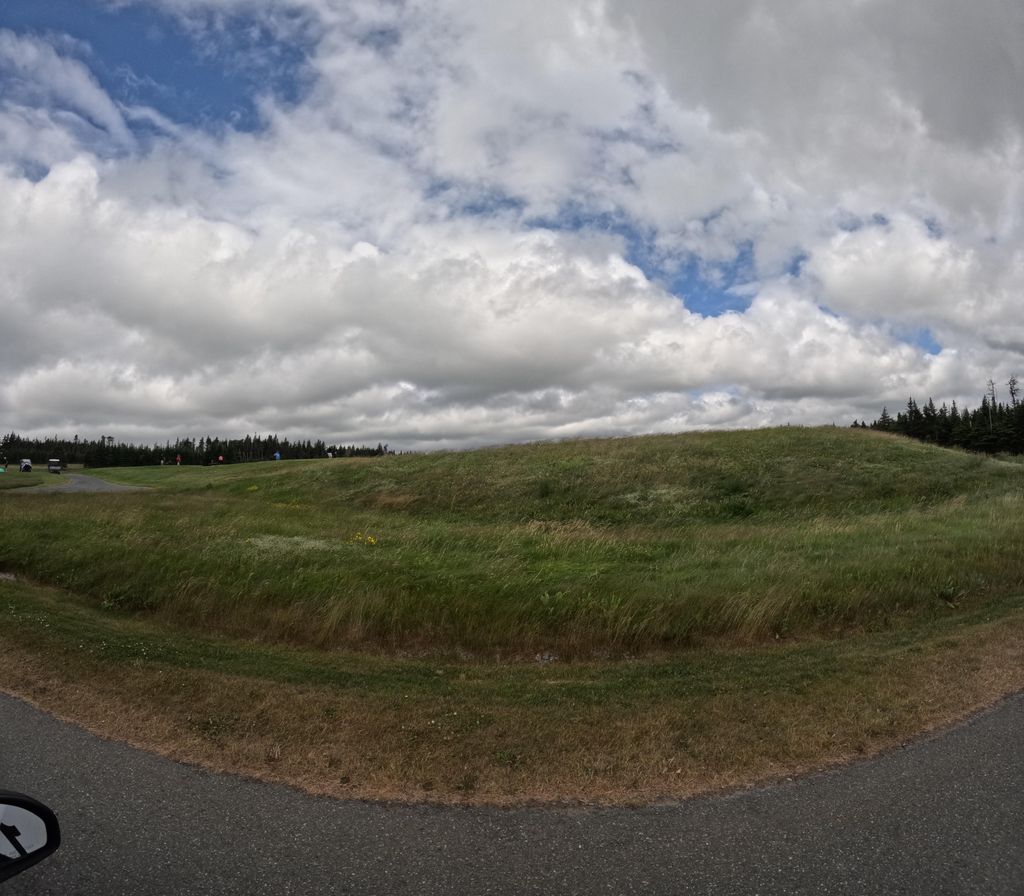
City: st_johns